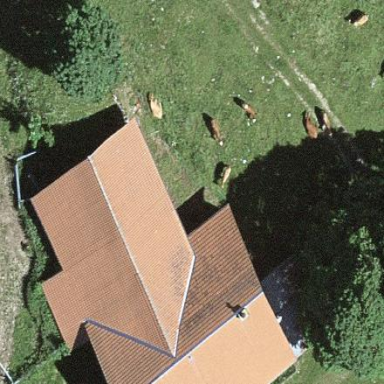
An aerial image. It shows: Farm building.